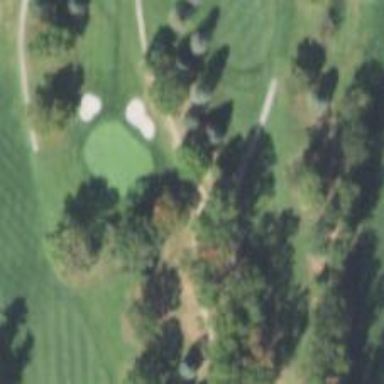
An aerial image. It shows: Pathway for golfing.